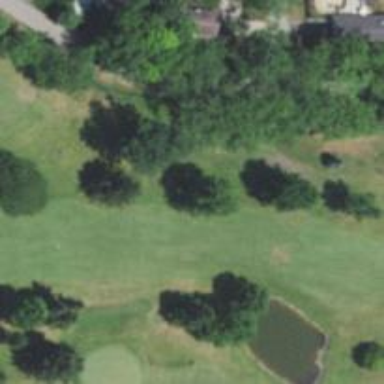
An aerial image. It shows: View of golf hole.